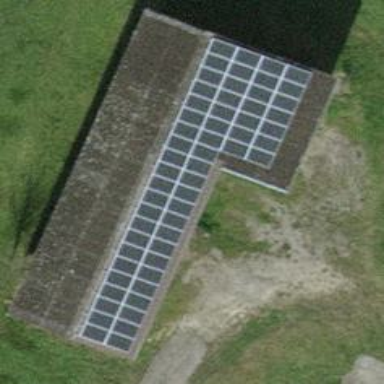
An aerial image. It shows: Farm auxiliary building with gabled roof.